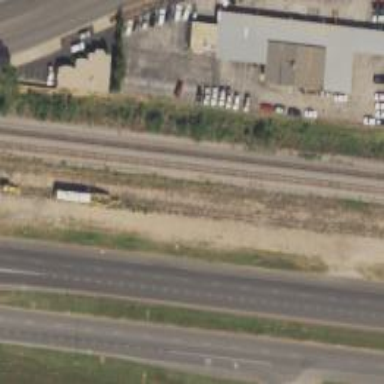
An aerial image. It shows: Railway siding for service.